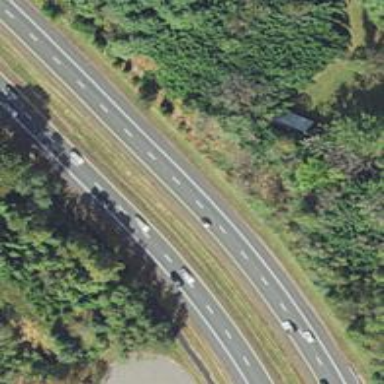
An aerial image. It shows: Expressway with asphalt surface classified as trunk highway.